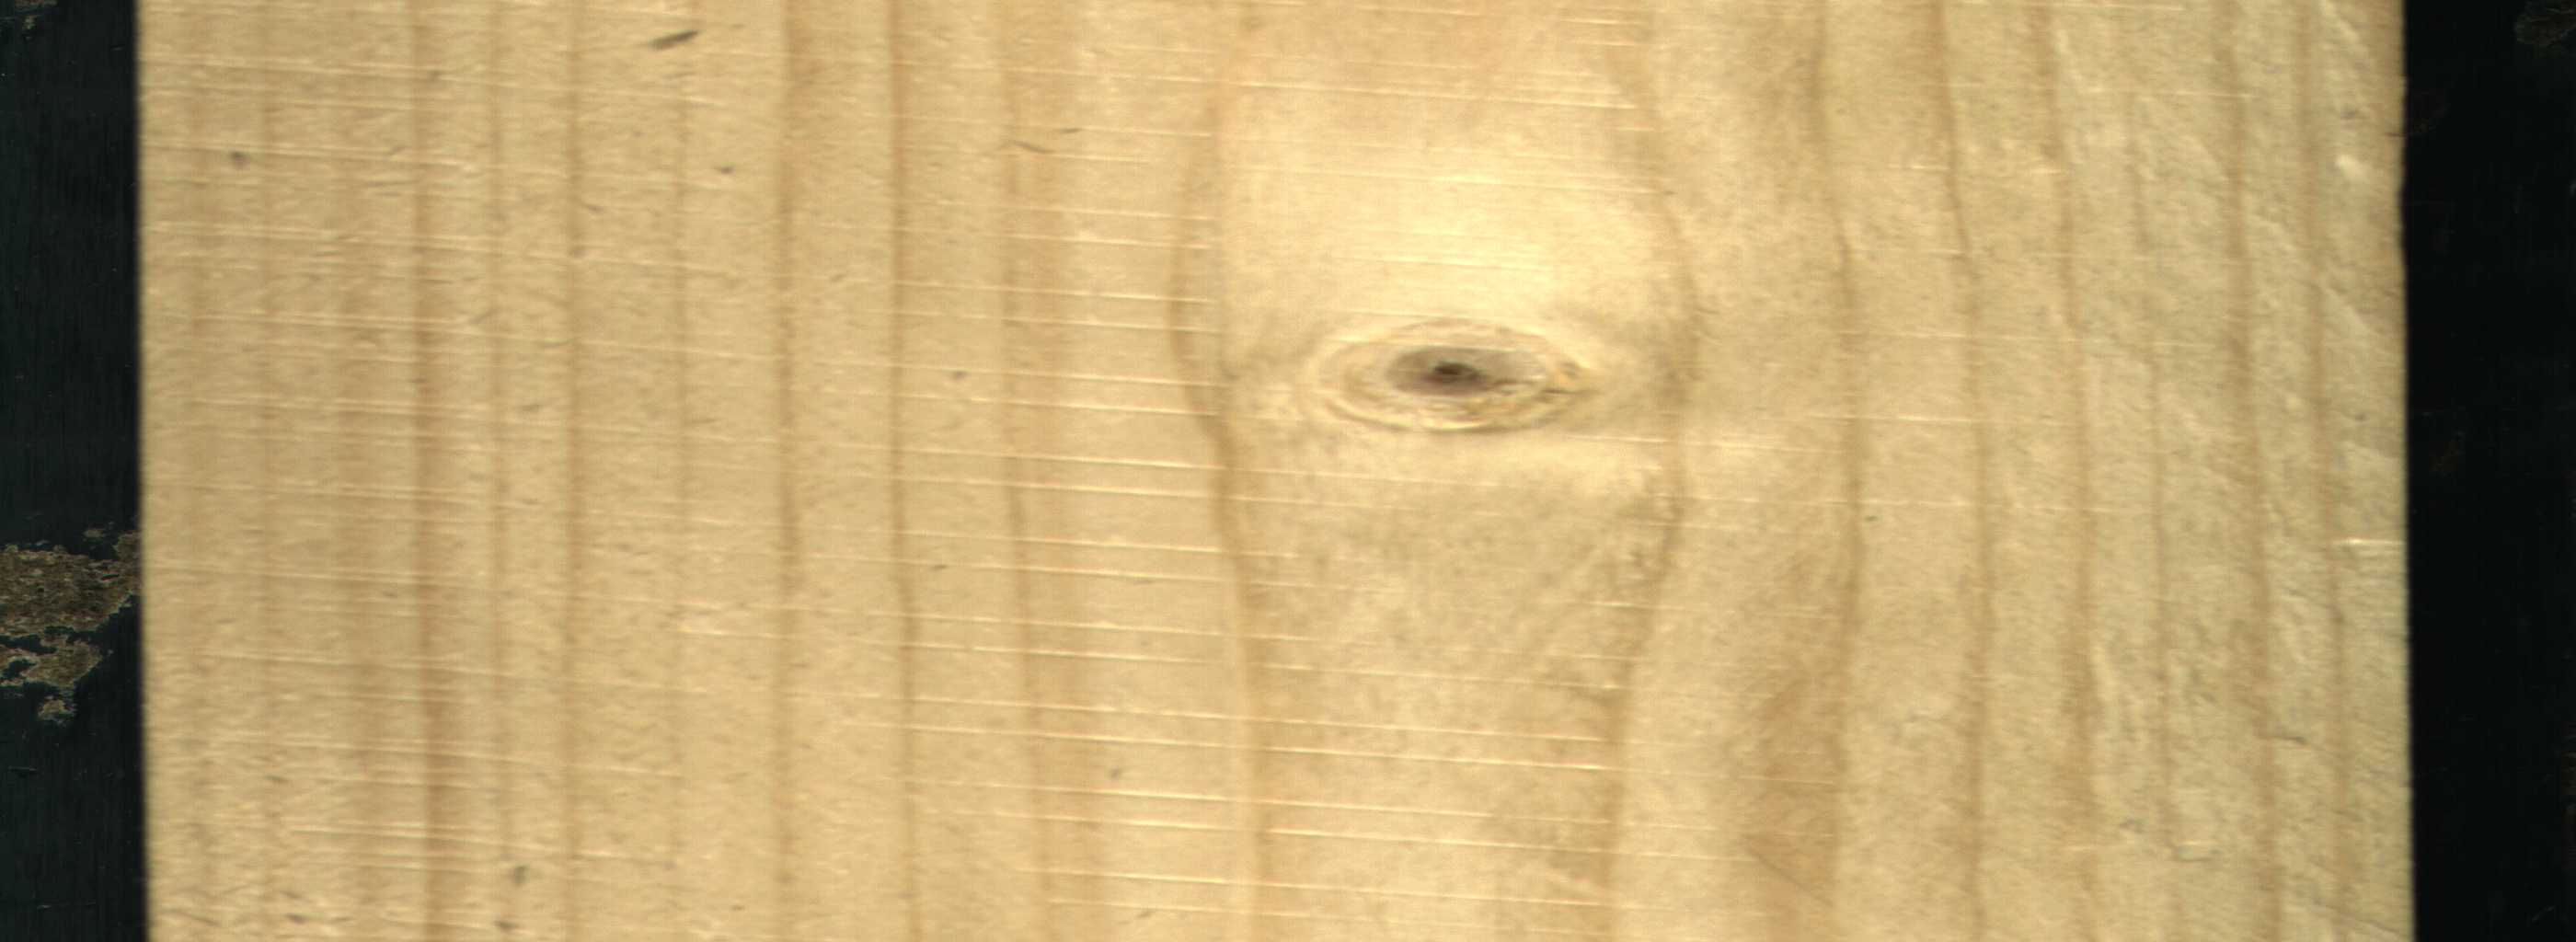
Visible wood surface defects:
Live_Knot